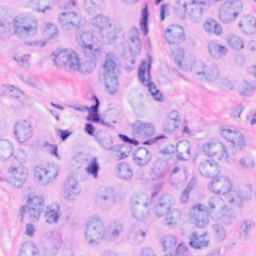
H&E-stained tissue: Breast